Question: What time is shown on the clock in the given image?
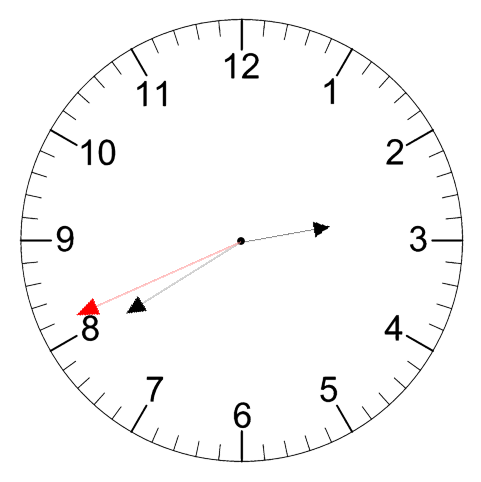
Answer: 02:39:41